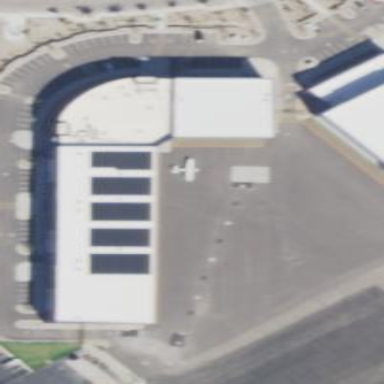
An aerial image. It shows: Hangar located at airport.